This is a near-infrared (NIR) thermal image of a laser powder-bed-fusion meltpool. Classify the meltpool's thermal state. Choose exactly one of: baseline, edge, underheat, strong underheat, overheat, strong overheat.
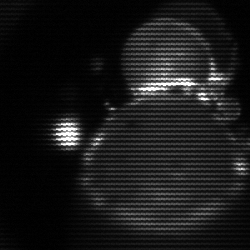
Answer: edge